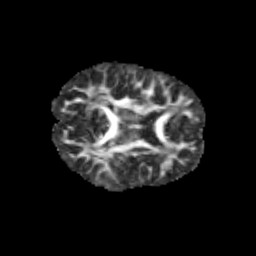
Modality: FA
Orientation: axial
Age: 9
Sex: male
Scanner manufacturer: siemens
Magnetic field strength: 3 T
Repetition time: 3.8 s
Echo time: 0.07 s